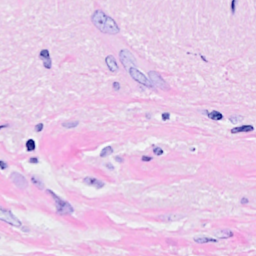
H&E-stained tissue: Breast